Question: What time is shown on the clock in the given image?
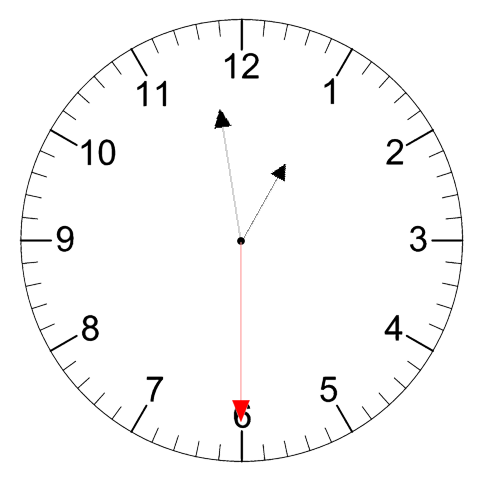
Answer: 12:58:30